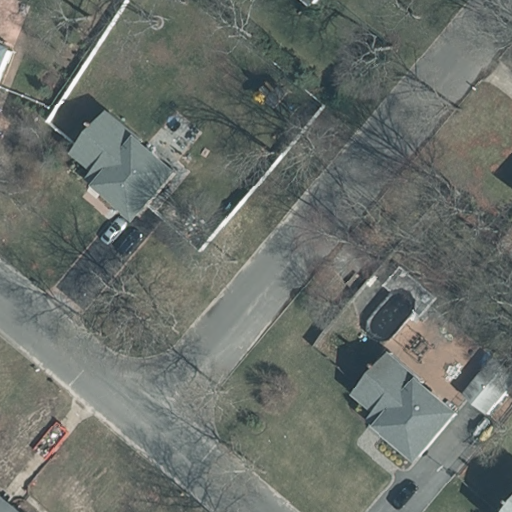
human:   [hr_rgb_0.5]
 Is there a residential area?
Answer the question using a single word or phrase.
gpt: yes

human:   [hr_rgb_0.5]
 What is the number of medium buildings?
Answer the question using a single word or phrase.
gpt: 4

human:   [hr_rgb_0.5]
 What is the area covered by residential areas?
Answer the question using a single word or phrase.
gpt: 10632m2

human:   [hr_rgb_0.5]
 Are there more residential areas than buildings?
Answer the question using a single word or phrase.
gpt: no

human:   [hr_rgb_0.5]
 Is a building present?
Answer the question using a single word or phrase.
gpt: yes

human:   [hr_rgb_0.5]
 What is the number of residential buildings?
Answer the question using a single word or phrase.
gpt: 6

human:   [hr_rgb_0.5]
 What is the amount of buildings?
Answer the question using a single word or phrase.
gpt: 6

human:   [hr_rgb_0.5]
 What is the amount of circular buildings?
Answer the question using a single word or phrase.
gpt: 0

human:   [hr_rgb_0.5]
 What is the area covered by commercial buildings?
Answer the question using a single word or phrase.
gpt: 0m2

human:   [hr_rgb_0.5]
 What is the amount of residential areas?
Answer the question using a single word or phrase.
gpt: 1

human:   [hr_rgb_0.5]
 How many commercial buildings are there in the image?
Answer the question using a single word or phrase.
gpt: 0

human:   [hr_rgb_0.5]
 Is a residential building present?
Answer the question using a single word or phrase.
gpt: yes

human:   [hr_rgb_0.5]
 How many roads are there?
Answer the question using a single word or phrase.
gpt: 2

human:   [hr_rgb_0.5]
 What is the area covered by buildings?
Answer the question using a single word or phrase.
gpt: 996m2

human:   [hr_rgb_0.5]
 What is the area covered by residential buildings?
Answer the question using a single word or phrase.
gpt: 996m2

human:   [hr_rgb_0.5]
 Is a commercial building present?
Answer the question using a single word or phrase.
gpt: no

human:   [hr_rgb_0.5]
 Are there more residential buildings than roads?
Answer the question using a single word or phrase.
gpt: yes

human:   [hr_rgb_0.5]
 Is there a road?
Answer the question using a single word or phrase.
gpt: yes

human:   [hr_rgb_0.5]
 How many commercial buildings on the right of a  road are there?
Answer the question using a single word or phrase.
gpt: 0

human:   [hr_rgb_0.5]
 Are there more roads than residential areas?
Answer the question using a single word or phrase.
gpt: yes

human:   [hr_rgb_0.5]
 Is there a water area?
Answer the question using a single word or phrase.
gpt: no

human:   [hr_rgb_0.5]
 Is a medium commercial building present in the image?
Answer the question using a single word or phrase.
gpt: no

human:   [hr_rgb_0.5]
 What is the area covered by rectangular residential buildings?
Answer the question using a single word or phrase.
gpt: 508m2

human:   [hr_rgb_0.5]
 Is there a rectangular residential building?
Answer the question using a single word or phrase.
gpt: yes

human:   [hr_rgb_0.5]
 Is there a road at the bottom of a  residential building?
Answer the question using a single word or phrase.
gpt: yes

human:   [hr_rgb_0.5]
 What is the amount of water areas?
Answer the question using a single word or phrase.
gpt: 0

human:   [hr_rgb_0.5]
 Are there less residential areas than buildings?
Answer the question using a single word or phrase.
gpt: yes

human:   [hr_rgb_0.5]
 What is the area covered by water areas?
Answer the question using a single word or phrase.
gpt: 0m2

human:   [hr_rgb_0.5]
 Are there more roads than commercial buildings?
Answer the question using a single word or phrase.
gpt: yes

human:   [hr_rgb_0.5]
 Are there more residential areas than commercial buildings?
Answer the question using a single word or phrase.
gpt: yes

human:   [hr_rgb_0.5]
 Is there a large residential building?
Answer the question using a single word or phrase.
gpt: no

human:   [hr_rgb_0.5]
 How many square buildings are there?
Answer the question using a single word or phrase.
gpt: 0

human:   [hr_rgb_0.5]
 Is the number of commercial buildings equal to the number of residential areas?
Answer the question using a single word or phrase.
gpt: no

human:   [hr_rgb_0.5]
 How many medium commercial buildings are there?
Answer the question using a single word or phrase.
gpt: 0

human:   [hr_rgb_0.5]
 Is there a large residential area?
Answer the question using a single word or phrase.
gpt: yes

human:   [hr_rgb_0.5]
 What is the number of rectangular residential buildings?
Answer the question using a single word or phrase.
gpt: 4

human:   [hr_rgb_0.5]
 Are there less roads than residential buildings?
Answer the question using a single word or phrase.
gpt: yes

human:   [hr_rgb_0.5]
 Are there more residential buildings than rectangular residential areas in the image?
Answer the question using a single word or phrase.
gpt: yes

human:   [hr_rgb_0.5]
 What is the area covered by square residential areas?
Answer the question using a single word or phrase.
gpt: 0m2

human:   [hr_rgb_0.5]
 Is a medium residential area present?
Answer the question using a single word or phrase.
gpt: no

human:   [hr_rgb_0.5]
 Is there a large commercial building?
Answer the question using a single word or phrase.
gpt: no

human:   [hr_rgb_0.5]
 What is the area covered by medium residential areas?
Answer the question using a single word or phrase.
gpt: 0m2

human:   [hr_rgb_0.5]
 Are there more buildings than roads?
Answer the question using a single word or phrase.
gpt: yes

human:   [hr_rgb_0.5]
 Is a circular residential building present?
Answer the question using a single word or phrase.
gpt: no

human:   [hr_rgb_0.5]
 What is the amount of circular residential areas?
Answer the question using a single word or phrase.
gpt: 0

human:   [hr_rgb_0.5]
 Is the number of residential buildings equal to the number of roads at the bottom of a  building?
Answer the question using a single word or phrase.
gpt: no

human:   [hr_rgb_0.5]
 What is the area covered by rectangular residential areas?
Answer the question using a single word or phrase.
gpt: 10632m2

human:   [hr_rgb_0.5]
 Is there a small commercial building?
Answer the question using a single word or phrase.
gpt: no

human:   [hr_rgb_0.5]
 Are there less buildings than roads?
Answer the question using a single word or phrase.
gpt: no

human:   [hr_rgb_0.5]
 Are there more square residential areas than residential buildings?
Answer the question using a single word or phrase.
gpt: no

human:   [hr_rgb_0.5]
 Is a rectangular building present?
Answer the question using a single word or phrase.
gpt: yes

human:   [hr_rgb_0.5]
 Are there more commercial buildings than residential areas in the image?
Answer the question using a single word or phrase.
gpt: no

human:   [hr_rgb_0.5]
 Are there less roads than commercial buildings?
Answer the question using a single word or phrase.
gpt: no

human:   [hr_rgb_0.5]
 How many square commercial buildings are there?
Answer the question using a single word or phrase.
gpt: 0

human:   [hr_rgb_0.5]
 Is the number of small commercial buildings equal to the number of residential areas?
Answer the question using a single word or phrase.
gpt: no

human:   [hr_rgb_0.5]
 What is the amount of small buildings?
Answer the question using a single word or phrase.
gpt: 2

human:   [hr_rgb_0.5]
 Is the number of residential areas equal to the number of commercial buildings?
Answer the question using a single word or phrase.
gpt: no

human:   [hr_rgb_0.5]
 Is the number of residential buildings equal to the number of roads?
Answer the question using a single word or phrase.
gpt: no

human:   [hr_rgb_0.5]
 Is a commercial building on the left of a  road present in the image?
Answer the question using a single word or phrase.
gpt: no

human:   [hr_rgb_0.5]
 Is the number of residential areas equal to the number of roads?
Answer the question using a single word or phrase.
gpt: no

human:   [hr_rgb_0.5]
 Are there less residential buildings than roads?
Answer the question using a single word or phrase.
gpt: no

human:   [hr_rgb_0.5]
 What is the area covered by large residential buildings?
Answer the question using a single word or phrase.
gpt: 0m2

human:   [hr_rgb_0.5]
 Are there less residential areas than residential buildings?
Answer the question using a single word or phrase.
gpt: yes

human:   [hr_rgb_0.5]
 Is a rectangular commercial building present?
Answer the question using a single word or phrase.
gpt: no